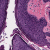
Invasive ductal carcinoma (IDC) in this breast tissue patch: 0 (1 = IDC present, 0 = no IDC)